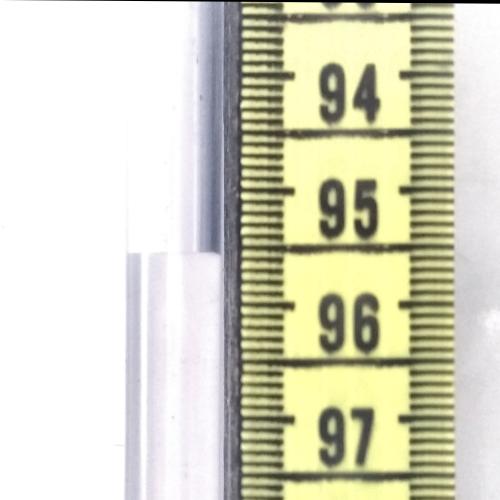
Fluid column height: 95.6 cm